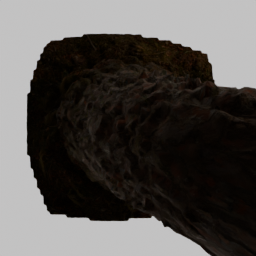
Label: nature